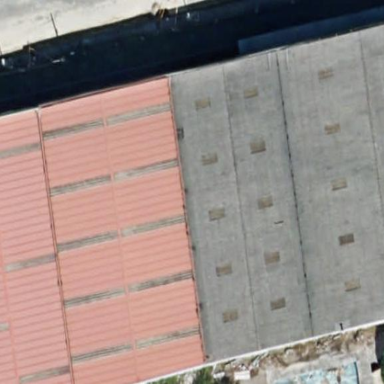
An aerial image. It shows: Industrial building.